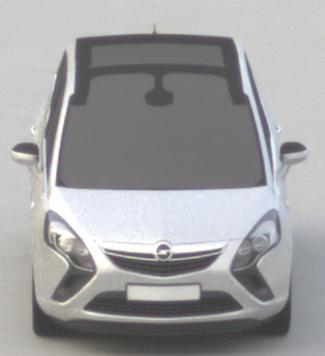
Make: Opel
Model: Zafira Tourer 1.8
Detailed model: Zafira (C) Tourer
Model produced from: 2012/01
Model produced until: 2015/06
Doors: 5
Color: white
Road condition: dry road
Daytime: morning or afternoon
Contrast: low contrast